三年级 · 算术
坚式计算下面各题。

(1) $480+230=$

(2) $520-340=$

(3) $470+180=$

(4) $320-160=$

(5) $270+430=$

(6) $900-210=$
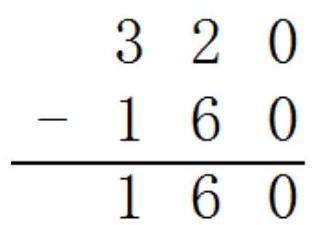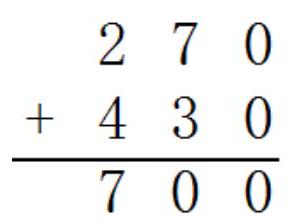
答案: (1) $480+230=710$;

$\begin{array}{r}480 \\ +\quad 230 \\ \hline 710\end{array}$

(2) $520-340=180$;

$\begin{array}{r}520 \\ -\quad 340 \\ \hline 180\end{array}$

(3) $470+180=650$;

$\begin{array}{llll}4 & 7 & 0\end{array}$ <br> 180 +650

(4) $320-160=160$;

(5) $270+430=700$;

(6) $900-210=690$;

$\begin{array}{llll}9 & 0 & 0\end{array}$

$\begin{array}{r}9010 \\ -\quad 210 \\ \hline 690\end{array}$